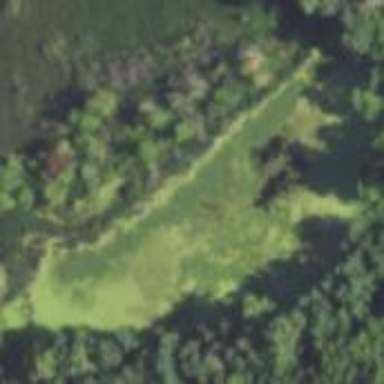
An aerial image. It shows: Pond with natural water.